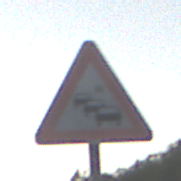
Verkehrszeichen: Stau
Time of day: SunriseSunset
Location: Outdoor (Nature)
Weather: PartlyCloudy
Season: NotSpecified
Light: Natural